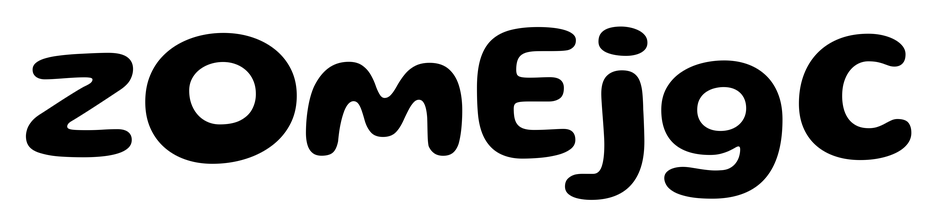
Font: Gluten_SemiBold